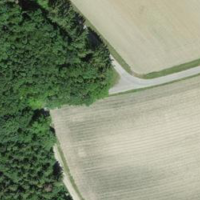
EUNIS habitat code: 52
Species observed at this site:
Sambucus racemosa